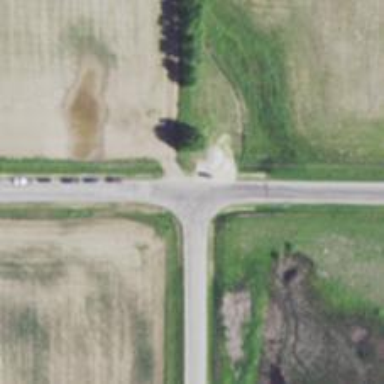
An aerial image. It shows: Tertiary road.